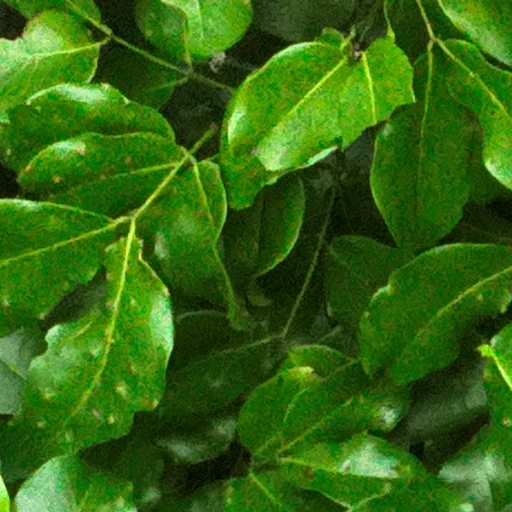
Species: Prioria copaifera
GBIF accepted scientific name: Prioria copaifera
Crown area (m\u00b2): 281.015